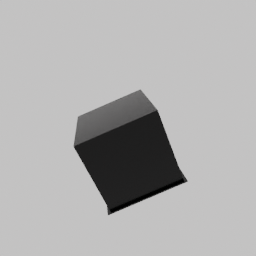
Label: appliances